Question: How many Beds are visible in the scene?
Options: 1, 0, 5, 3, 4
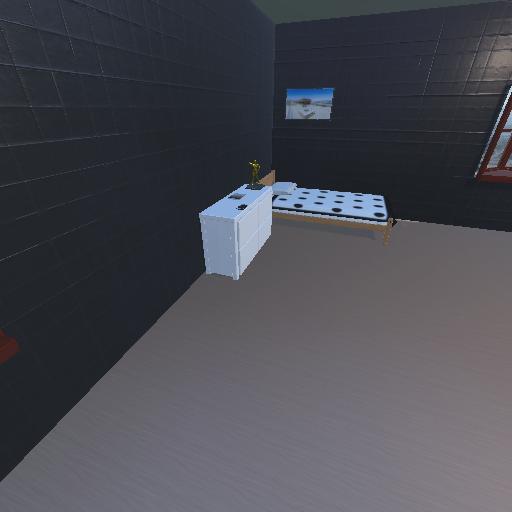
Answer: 1